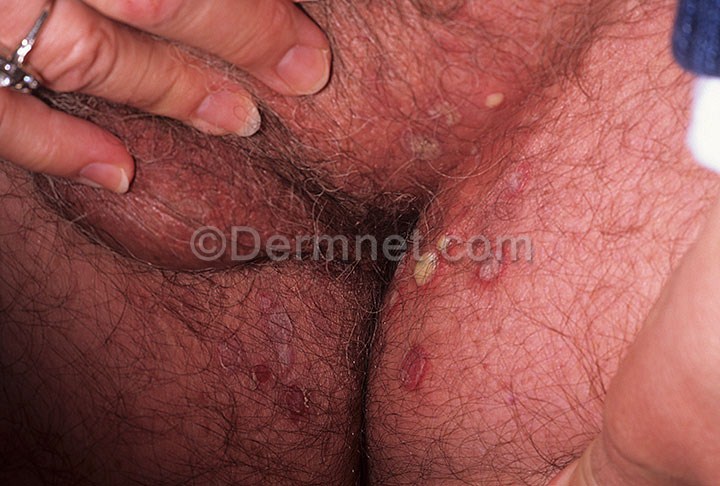
Disease: Tinea Ringworm Candidiasis and other Fungal Infections